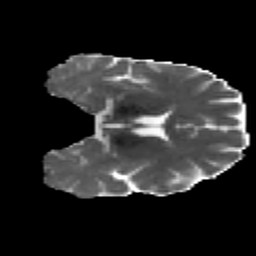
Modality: MD
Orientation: coronal
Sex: male
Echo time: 0.114 s